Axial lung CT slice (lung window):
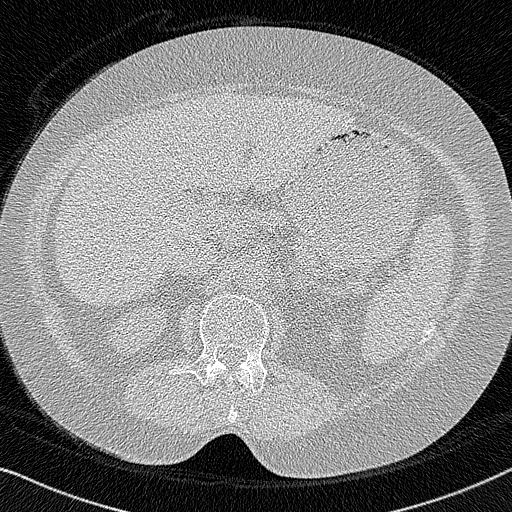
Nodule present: no